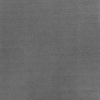
Atmospheric dust classification: dusty